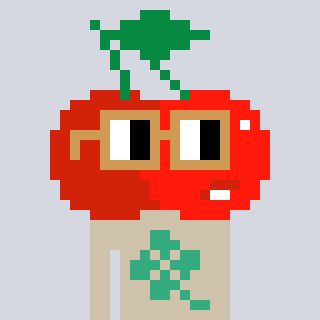
a pixel art character with square brown glasses, a cherry-shaped head and a bege-colored body on a cool background